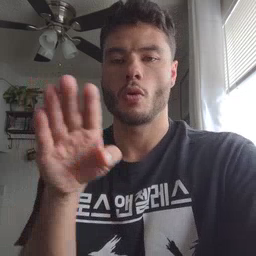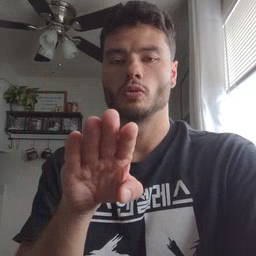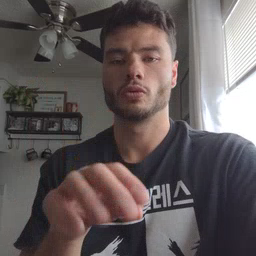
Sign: close